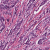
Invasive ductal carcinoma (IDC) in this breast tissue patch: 1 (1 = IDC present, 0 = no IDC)